Question: Anyone know how to get rid of this automatic tint when you use windowTranslucentStatus = true? I already have status bar colour set to transparent but when I enable windowTranslucentStatus, it seems to override that. If I disable windowTranslucentStatus, then I get the desired status bar colour but I can no longer draw the nav drawer under the status bar. I was able to achieve what I wanted using ScrimInsetFrameLayout but that has caused other problems.

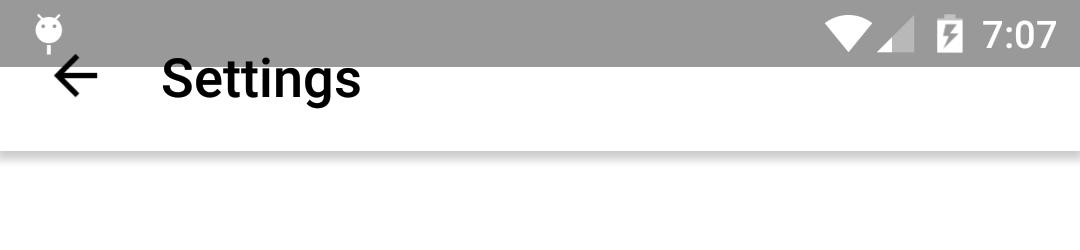
Answer: If you enable 'FLAG_TRANSLUCENT_STATUS' you can draw under the status bar because it automatically set two other system UI visibility flags as explained in the <URL>:
> When this flag is enabled for a window, it automatically sets the
system UI visibility flags SYSTEM_UI_FLAG_LAYOUT_STABLE and
SYSTEM_UI_FLAG_LAYOUT_FULLSCREEN.
Since you want to only use 'setStatusBarColor' you need to set manually those flags:
'''
int flag = window.getDecorView().getSystemUiVisibility();
window.getDecorView().setSystemUiVisibility( flag | View.SYSTEM_UI_FLAG_LAYOUT_STABLE | View.SYSTEM_UI_FLAG_LAYOUT_FULLSCREEN);
window.setStatusBarColor(context.getResources().getColor(R.color.yourcolor));
'''